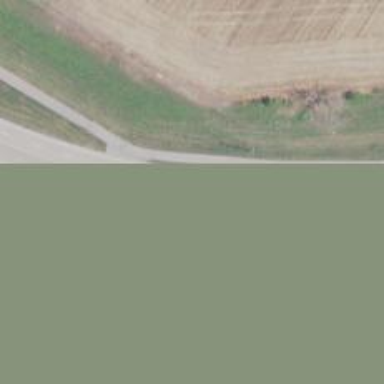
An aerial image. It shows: Secondary road.